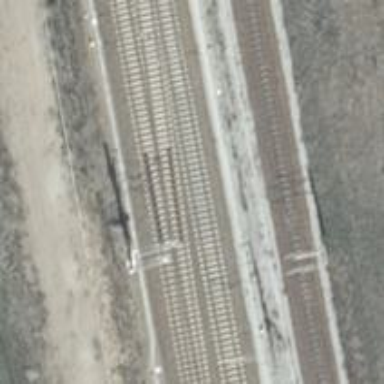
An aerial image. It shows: Milestone along the railway with catenary mast.